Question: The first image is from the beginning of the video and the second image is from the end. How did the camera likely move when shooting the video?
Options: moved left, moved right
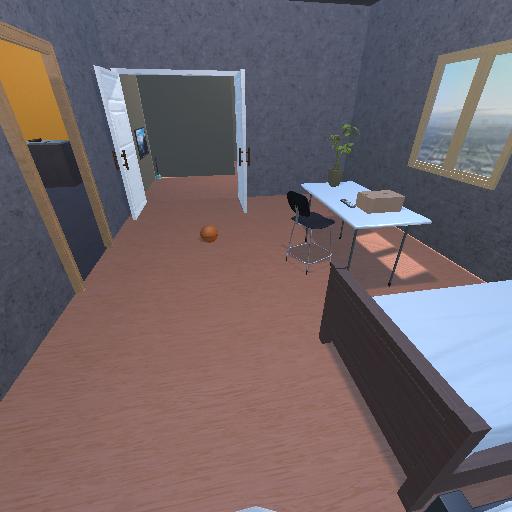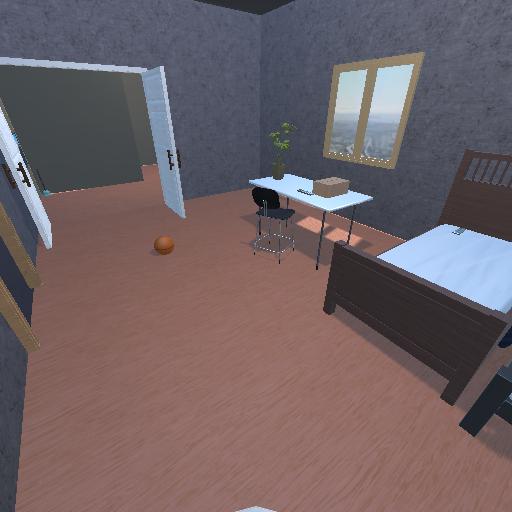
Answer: moved left